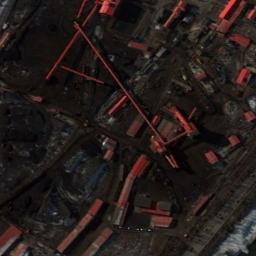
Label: industrial_area